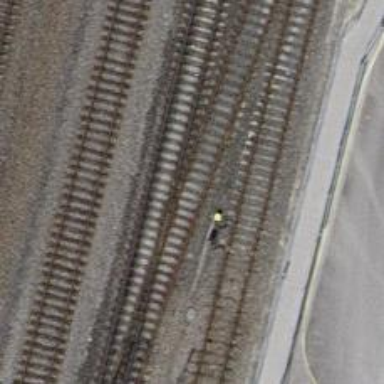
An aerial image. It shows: Single track railway in yard.